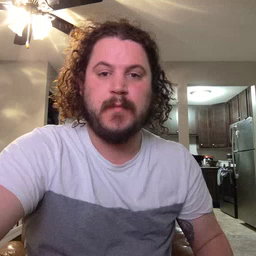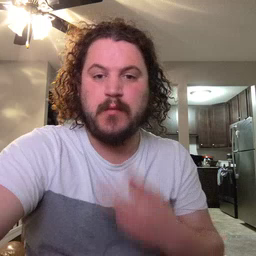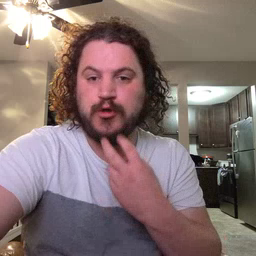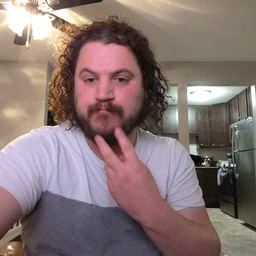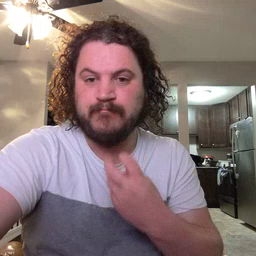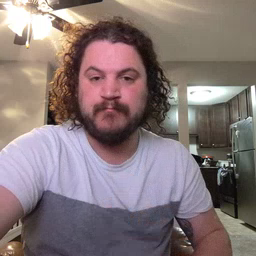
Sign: underwear